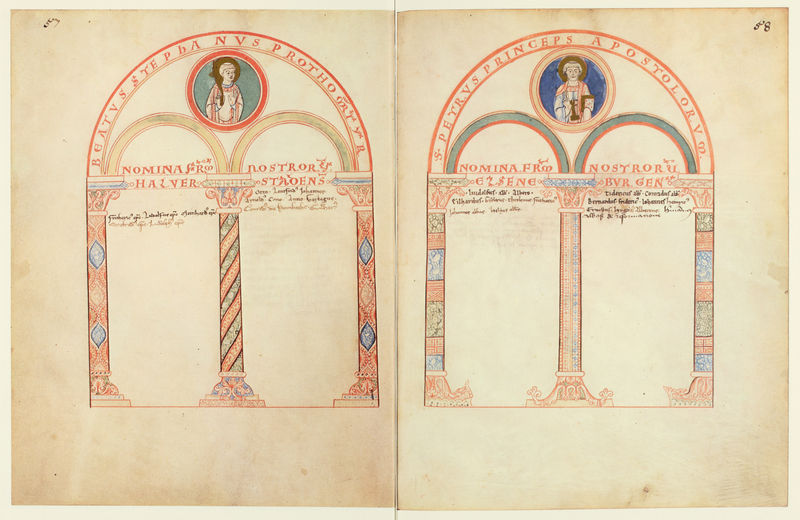
Titel: Liber Vitae der Abtei Corvey
Institution: Münster, Staatsarchiv
Schlagwörter: blau, mann, grün, fenster, frau, säule, säulen, rot, muster, ornament, architektur, sockel, gold, kreis, rund, schrift, bogen, zwei, rundbogen, inschrift, ornamente, streifen, bögen, buch, torbogen, seite, illustration, text, buchstaben, kreise, beschriftung, arkaden, halbrund, portal, tore, diagonal, rauten, böau, heiligenschein, seiten, medallion, nimbus, rundbögen, heiliger, heilige, buchseiten, petrus, miniaturen, doppelbogen, torbögen, latein, kries, apostel, buchmalerei, majuskel, stephan, codex, illumination, princeps, 58, 57